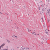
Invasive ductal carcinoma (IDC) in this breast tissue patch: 0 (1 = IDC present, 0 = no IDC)